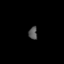
Tissue: lung
Cell type: Endothelial cells
Senescence score: 0.611
Nuclear area (px): 108
Mean DAPI intensity: 86.25